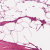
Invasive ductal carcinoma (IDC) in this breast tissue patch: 0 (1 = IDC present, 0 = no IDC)